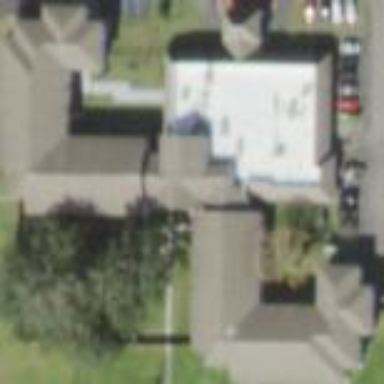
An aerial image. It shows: Building.